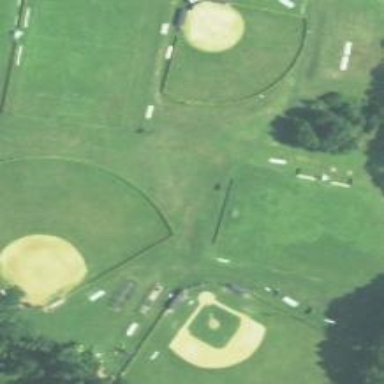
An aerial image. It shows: Field hockey pitch where players can enjoy the sport.